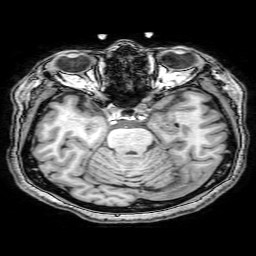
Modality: T1w
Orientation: coronal
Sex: female
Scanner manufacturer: philips
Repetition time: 0.008165 s
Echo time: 0.00375 s